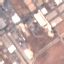
Land use / land cover class: Industrial